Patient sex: M
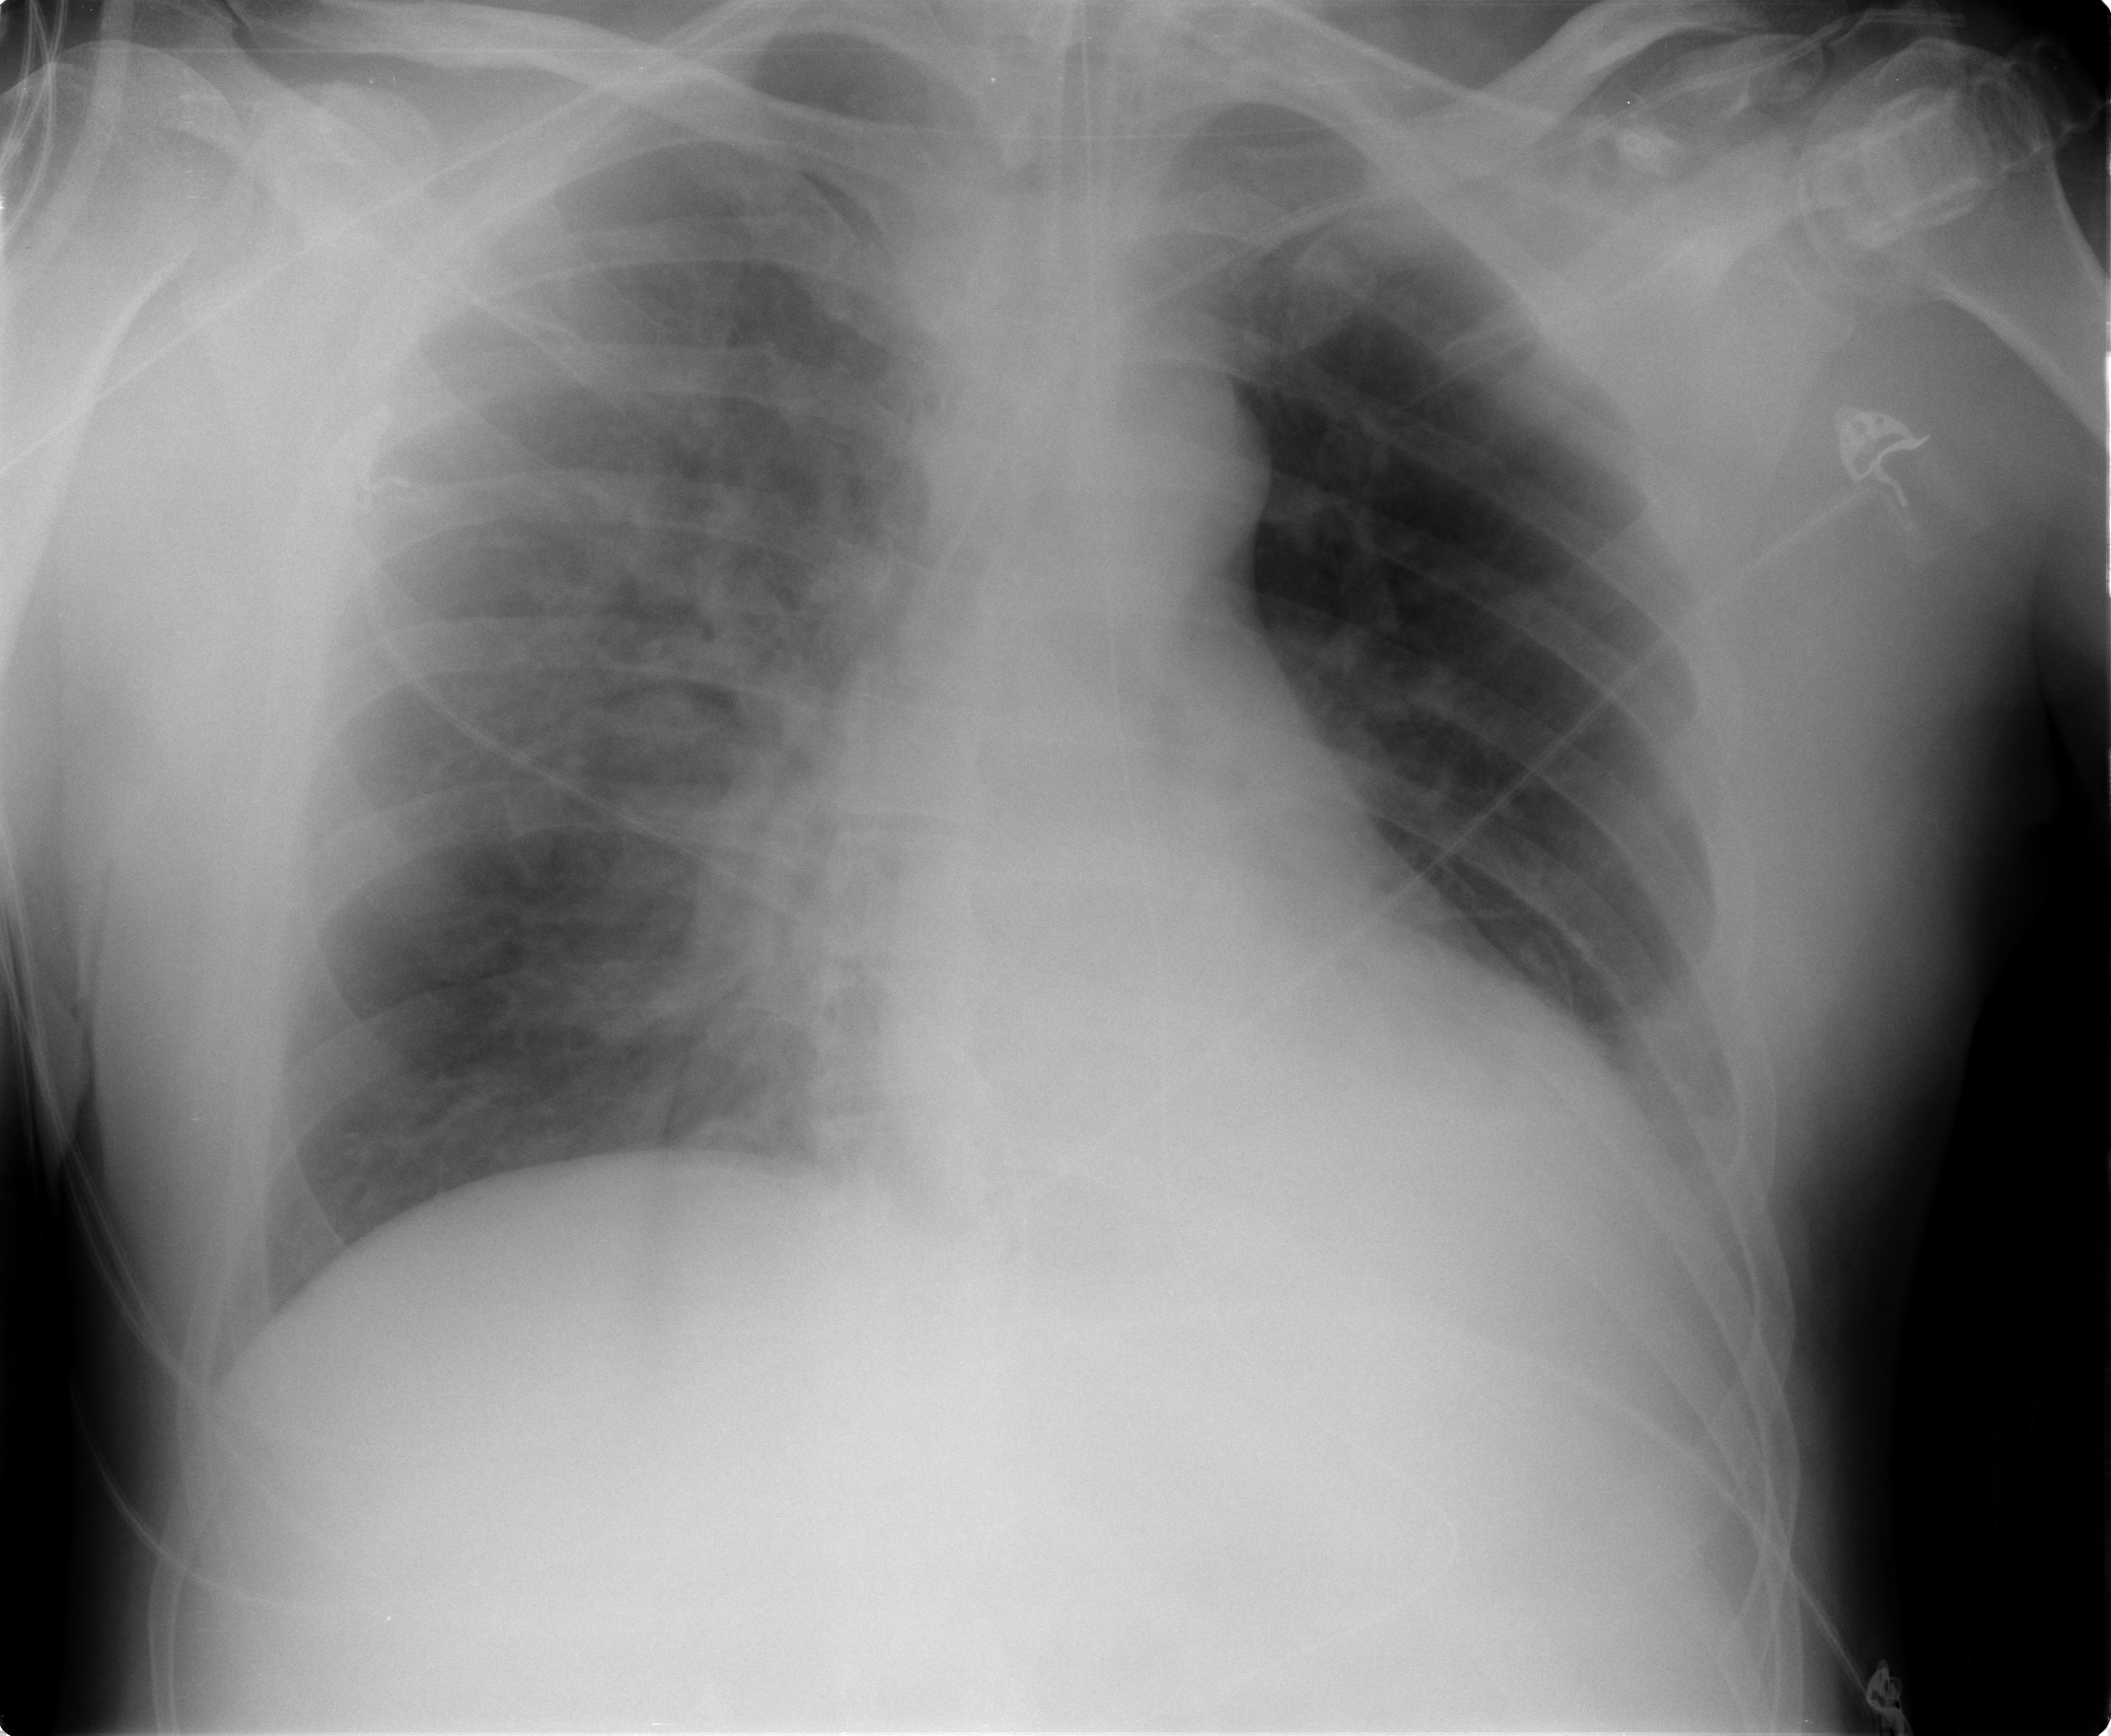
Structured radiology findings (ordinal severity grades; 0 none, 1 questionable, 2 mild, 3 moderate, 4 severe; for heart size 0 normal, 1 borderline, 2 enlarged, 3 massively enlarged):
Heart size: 0
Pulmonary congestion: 0
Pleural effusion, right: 0
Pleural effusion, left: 1
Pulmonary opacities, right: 1
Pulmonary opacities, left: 0
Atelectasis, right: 0
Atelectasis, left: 1